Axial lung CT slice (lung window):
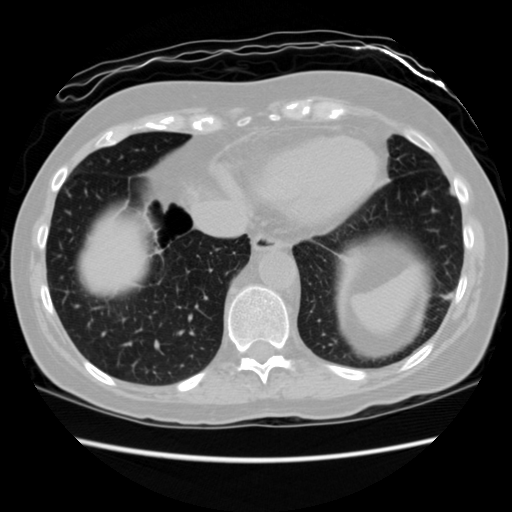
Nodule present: no